Question: I can't get paging to work in my DataGrid even though I set 'AllowPaging="true"' and 'AllowCustomPaging="true"'

It was working earlier but now I don't know what happened.
What do I need to change in order to make it work?
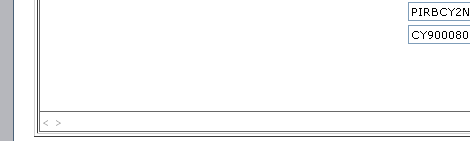
Answer: I had to set 'datagrid1.VirtualItemCount', as explained on <URL>, to the actual number of items in my data source since 'CustomPaging' does not work without it.
So I added
'''
datagrid1.VirtualItemCount = 200;
'''
and it worked.